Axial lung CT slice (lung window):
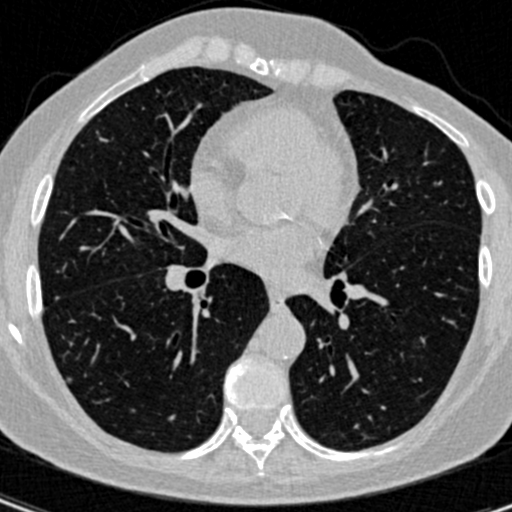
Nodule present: yes
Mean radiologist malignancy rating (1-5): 2